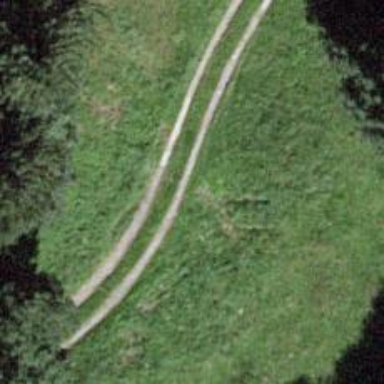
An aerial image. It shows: Track road with grade4 tracktype.